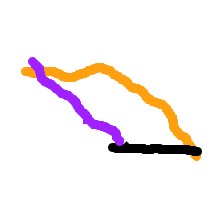
Shape: parallelogram